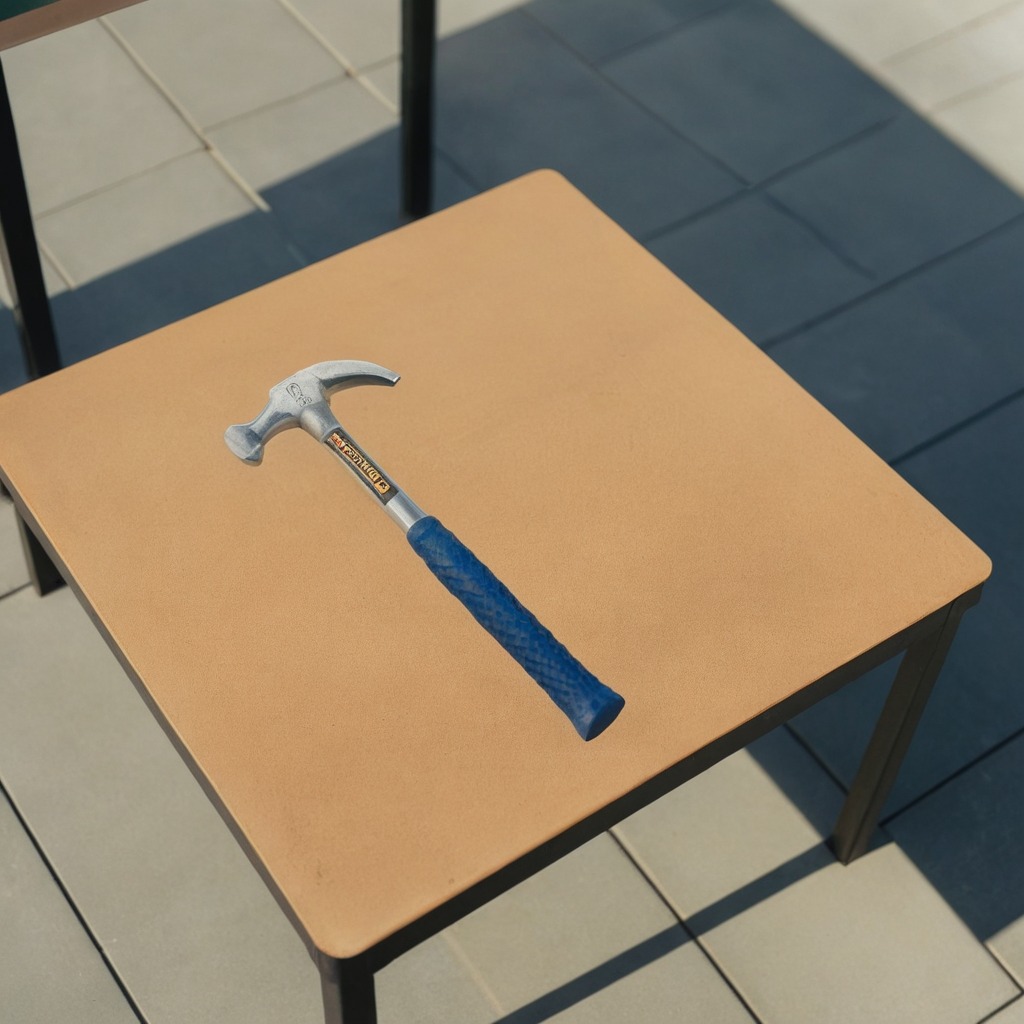
A hammer lying on the textured surface of the clean utility table.